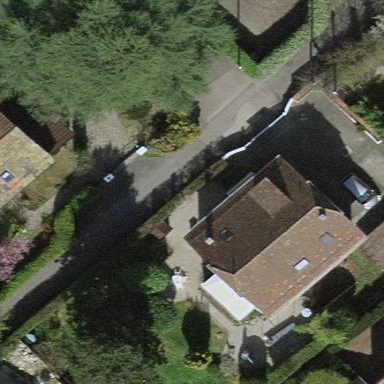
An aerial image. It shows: Garden enclosed by fence.